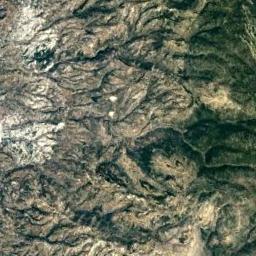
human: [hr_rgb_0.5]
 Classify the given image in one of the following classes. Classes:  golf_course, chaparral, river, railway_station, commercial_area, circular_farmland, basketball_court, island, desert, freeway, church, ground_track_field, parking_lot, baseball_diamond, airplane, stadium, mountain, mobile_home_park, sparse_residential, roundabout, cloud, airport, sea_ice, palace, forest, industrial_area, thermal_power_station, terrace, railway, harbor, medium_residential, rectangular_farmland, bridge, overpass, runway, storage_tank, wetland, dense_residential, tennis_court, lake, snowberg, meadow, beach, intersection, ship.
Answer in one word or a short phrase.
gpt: mountain